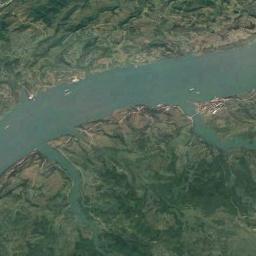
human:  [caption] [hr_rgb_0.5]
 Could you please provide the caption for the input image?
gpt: There are many trees around the river .

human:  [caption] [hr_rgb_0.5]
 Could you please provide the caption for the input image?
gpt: A broad, Light green river with two tributaries on both sides, And mountains on both sides with green vegetation .

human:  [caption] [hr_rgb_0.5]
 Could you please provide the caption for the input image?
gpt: The green river with some tributaries goes through the mountainous area .

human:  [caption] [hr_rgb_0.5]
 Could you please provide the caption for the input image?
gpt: The river goes through bare land and green grass .

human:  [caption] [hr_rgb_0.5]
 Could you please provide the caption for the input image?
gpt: There are green forests and meadows around the river .